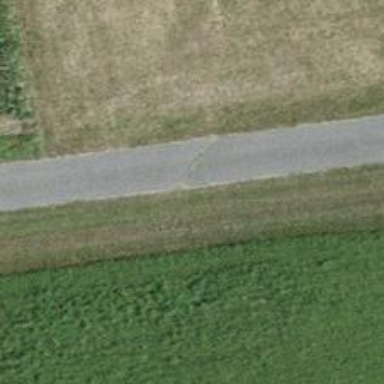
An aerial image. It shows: Track with grade 1 quality.